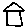
Label: house